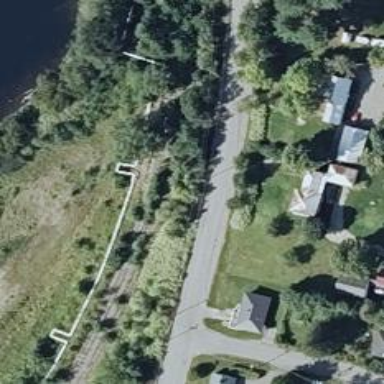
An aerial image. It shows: Abandoned railway.